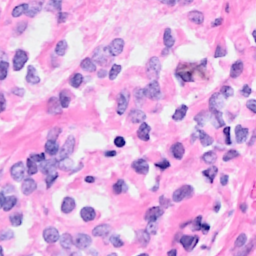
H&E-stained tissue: Breast